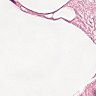
Metastatic tissue present: no